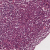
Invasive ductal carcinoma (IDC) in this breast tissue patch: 1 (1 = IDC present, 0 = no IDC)